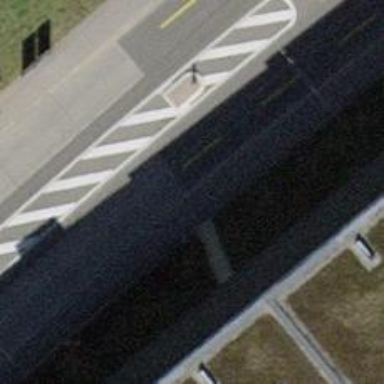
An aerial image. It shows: Platform for public transport on the road.